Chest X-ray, PA view. Patient: 60 years old, sex M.
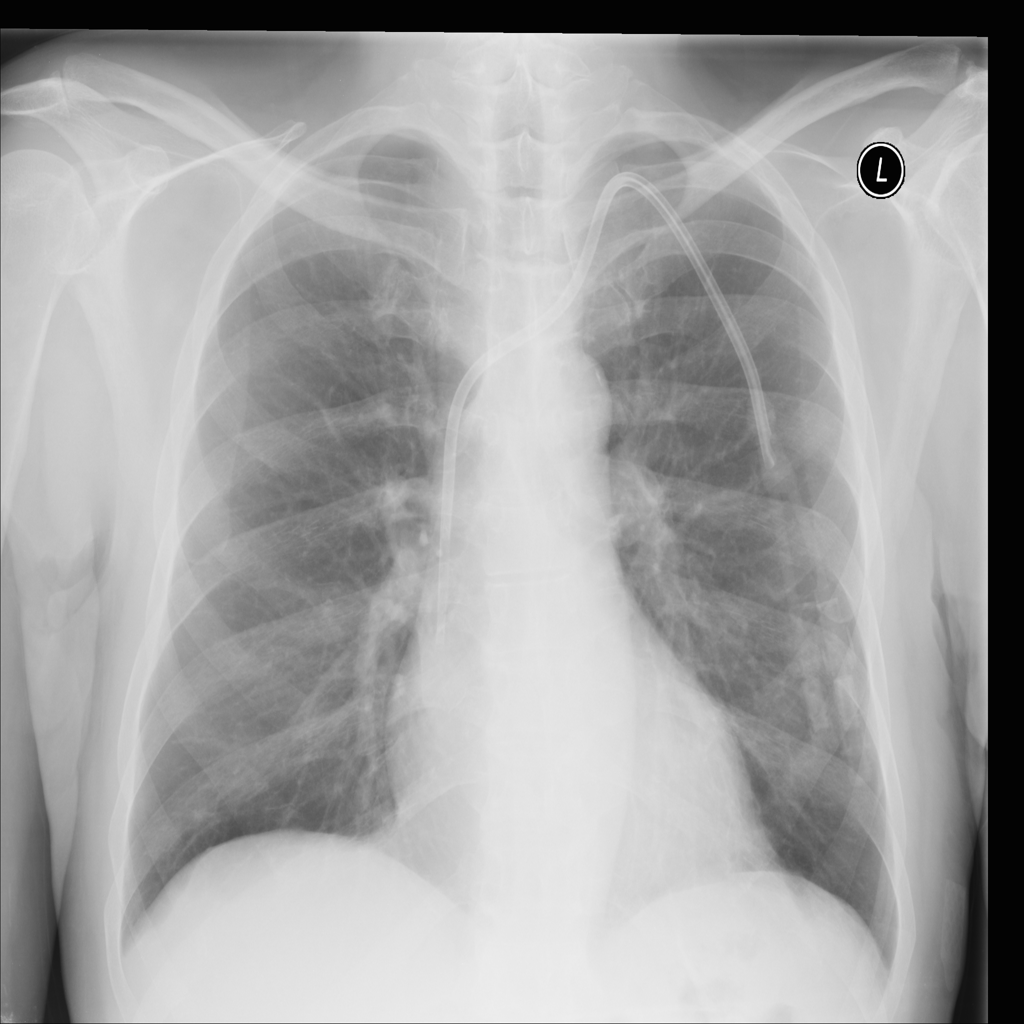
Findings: No Finding